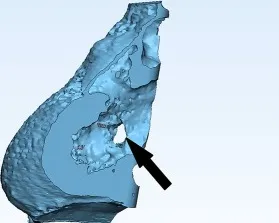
Screenshot of post-processing in 3-Matic. This software was used to cut the myocardium model in such a way that the VSDs could be visualized clearly. The two parts of the model were then printed separately, but fitted together cleanly (A-C). The black arrow in. Indicates one of the VSDs.
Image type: radiology (ct)